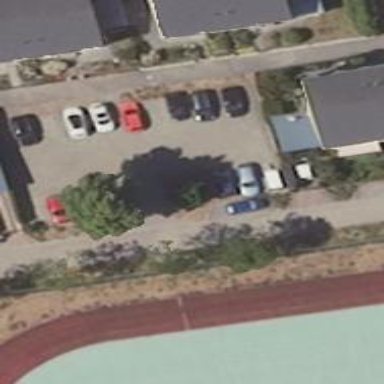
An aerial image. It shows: Parking area with surface.